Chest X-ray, AP view. Patient: 21 years old, sex M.
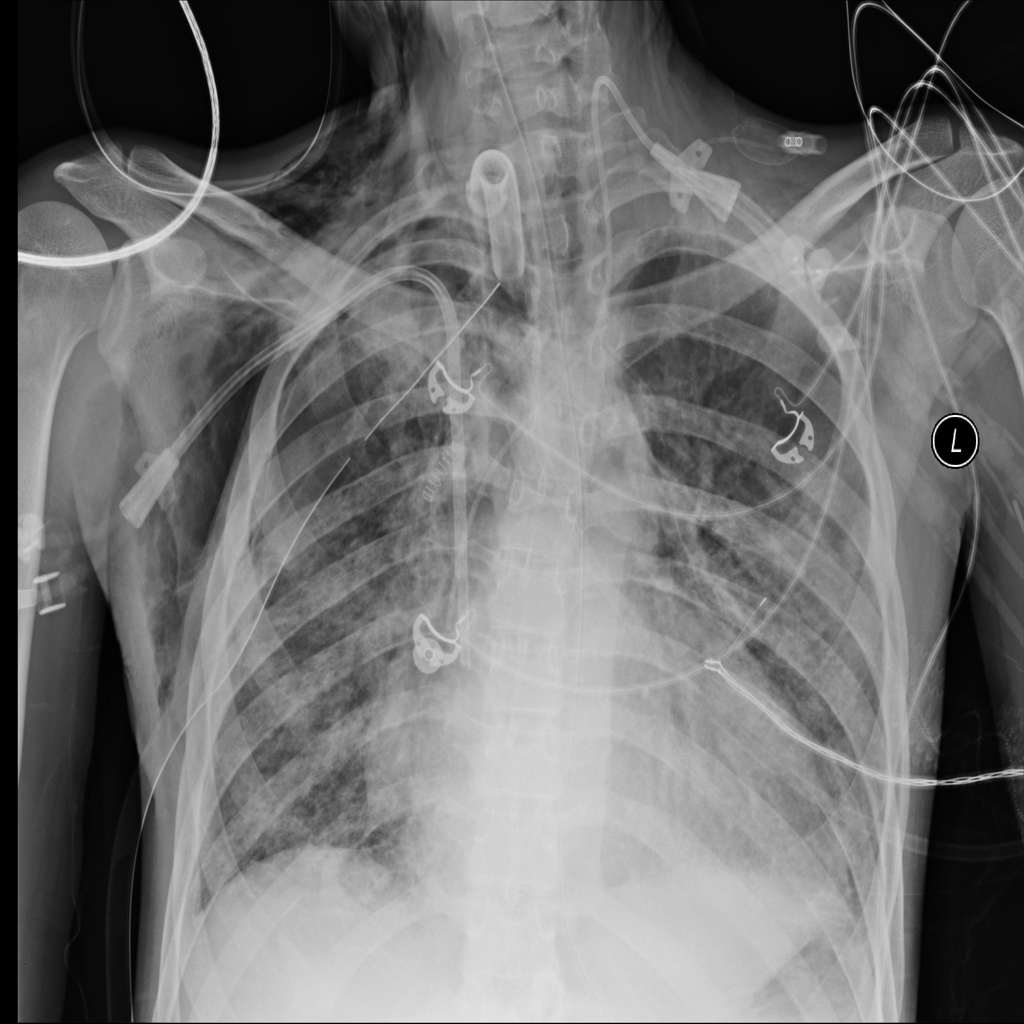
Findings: Emphysema, Pneumothorax